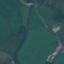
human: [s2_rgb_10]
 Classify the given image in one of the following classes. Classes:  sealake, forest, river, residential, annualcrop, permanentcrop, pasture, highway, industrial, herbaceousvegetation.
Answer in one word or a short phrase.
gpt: Pasture